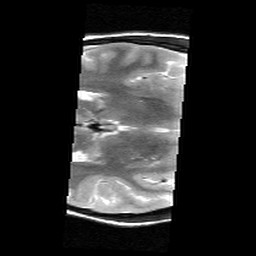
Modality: T2w
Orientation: axial
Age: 18
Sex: female
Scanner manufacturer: siemens
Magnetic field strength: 3 T
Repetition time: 6.26 s
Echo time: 0.064 s